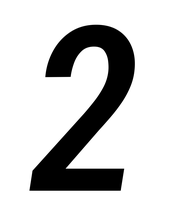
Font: Roboto-Italic_Condensed_Medium_Italic